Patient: sex M, age 66
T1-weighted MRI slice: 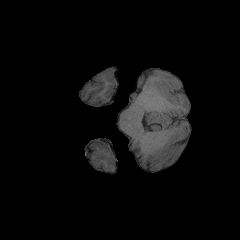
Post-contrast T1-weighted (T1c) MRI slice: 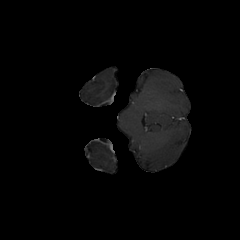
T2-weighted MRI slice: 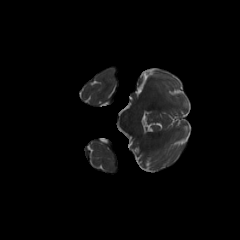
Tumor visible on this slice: no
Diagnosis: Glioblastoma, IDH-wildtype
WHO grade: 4